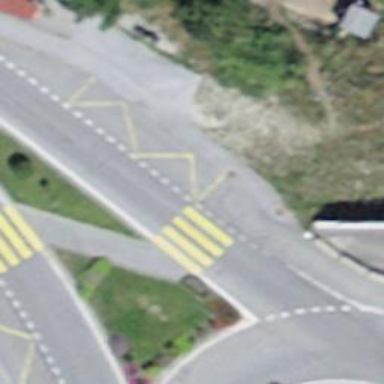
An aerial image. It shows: Uncontrolled zebra crossing with pedestrian island.